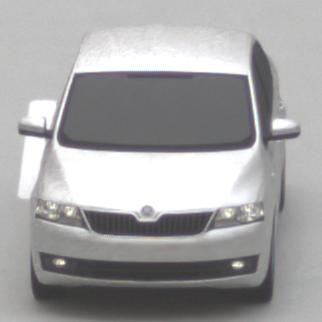
Make: Skoda
Model: Rapid
Detailed model: Rapid 1.2 Active Limousine
Model produced from: 2012/10
Model produced until: 2015/04
Doors: 5
Color: white
Road condition: dry road
Daytime: morning or afternoon
Contrast: low contrast